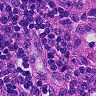
Metastatic tissue present: no